Field crop: maize
Growth stage: 2
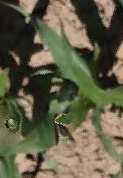
Species: maize